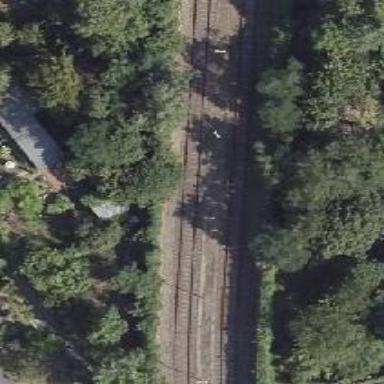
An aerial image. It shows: Railway yard used for servicing trains.